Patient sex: F
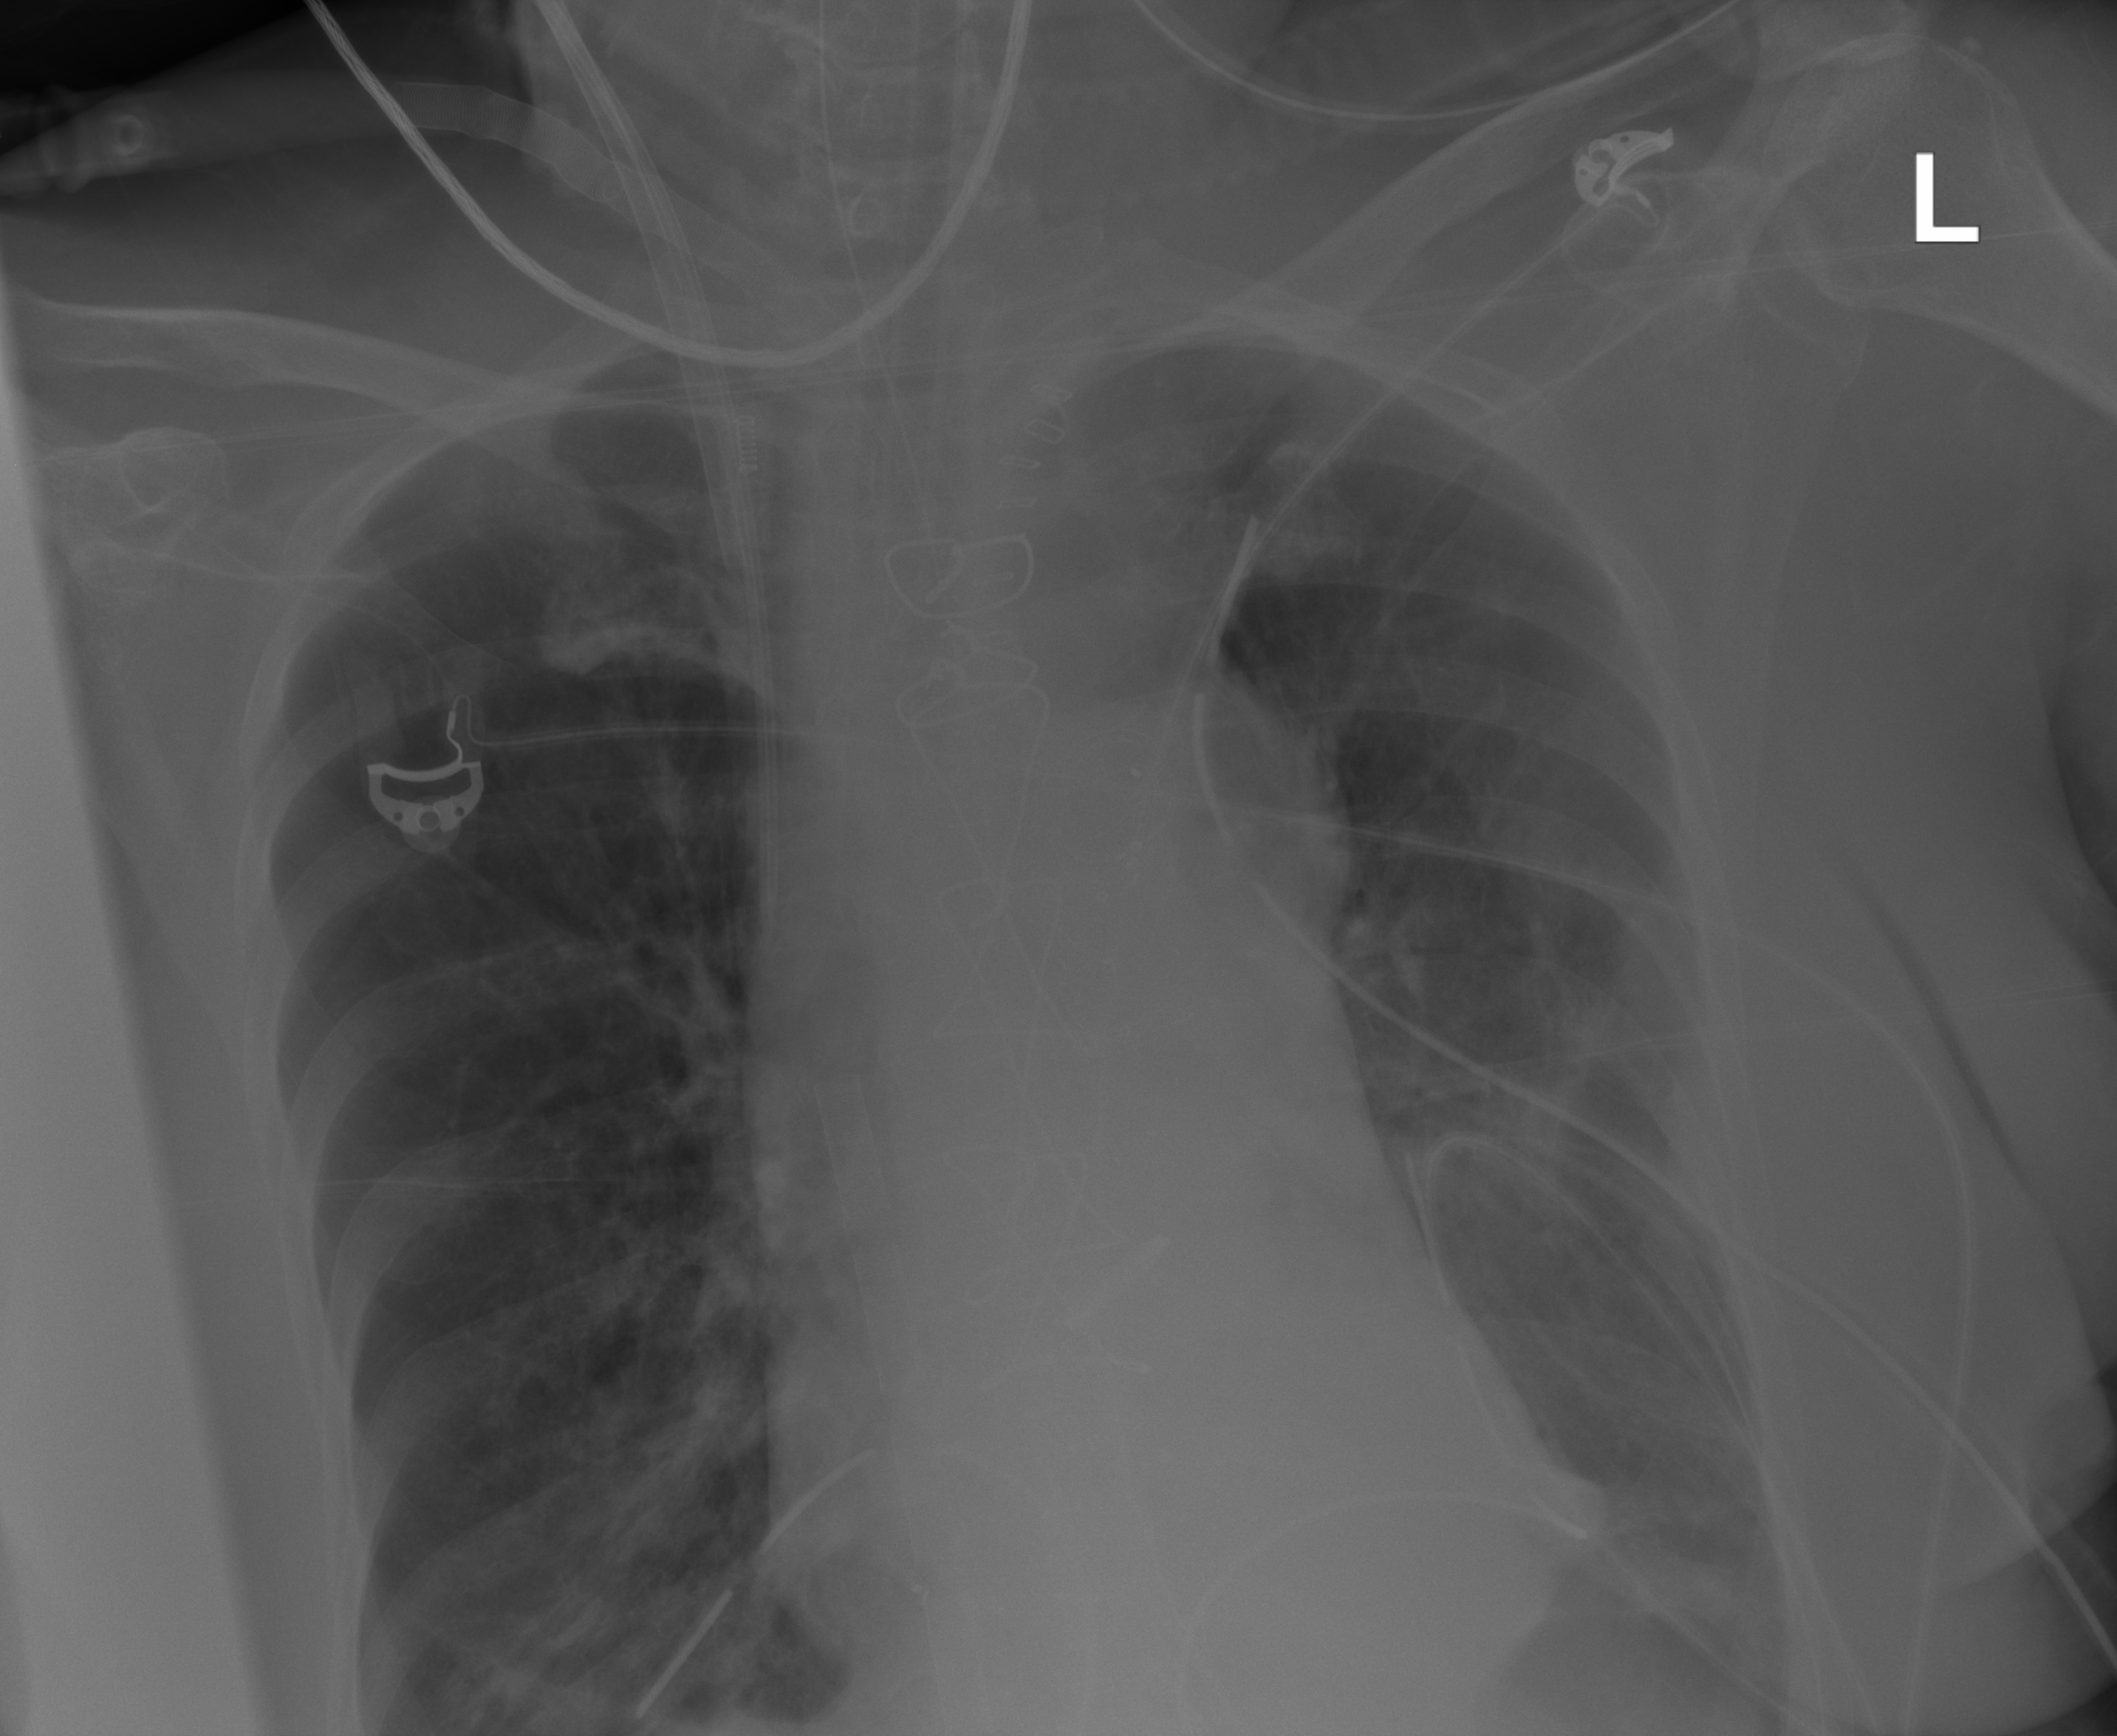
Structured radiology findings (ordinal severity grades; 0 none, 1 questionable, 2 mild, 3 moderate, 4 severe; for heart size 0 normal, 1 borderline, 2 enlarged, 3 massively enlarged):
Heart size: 1
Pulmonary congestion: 0
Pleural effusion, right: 1
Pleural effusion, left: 2
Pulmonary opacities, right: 0
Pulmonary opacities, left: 0
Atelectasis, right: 2
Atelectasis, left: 2